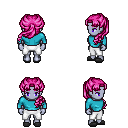
a pixel art fantasy rpg character, female body template, dark elf, purple skin, teal long-sleeve shirt, white pants, pink princess hairstyle, gray slippers, four views (front, back, left, right), 2x2 character sprite sheet, small pixel art, hard edges, no anti-aliasing